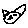
Label: cat